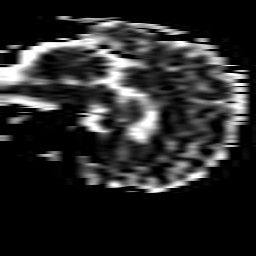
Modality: ADC
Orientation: sagittal
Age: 58
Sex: male
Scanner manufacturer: philips
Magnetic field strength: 1.5 T
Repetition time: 4.804 s
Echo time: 0.07764 s